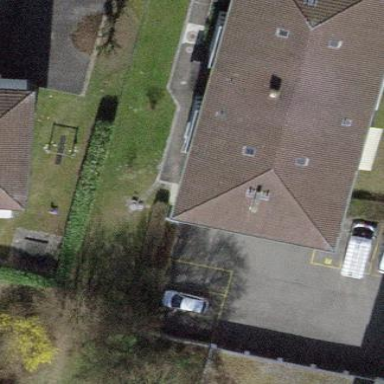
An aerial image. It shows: Residential building.